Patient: sex M, age 47
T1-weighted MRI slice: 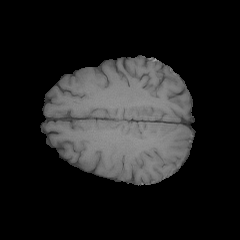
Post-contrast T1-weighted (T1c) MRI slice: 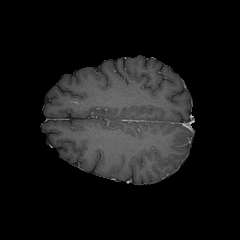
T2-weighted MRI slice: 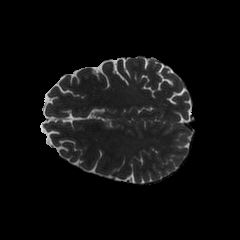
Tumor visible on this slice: no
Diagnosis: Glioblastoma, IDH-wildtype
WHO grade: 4